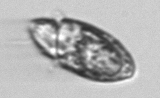
Label: Katodinium_or_Torodinium